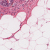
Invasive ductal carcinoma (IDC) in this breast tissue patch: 0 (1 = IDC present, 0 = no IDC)